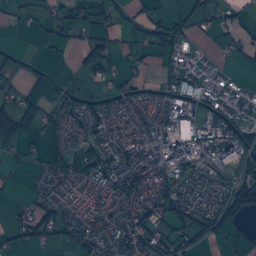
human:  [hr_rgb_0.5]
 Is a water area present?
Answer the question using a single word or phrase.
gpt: yes

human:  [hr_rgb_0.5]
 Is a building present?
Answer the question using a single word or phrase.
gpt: yes

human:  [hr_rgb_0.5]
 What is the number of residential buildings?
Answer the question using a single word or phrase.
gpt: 4897

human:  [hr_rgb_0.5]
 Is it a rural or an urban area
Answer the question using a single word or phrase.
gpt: urban

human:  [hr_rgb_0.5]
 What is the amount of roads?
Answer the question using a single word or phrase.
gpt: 945

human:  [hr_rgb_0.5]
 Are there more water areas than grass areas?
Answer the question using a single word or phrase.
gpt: no

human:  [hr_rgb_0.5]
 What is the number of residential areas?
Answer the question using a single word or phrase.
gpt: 1

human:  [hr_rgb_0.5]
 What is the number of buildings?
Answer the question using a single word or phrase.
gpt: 5098

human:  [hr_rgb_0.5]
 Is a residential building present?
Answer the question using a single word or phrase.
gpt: yes

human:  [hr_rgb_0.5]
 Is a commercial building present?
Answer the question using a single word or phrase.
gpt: yes

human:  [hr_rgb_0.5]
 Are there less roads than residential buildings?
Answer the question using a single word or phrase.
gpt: yes

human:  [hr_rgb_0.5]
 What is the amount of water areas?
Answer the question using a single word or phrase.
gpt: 65

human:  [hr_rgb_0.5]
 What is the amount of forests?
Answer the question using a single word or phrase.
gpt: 119

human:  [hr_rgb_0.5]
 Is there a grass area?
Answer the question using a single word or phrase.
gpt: yes

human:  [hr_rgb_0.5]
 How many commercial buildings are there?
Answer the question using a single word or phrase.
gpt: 130

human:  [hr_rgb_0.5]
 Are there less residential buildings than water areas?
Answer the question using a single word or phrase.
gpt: no

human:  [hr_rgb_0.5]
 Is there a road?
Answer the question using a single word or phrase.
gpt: yes

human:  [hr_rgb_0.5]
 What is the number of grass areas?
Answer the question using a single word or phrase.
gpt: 216

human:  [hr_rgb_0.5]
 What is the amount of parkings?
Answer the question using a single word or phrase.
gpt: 25

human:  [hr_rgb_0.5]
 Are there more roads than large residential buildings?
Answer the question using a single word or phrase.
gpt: yes

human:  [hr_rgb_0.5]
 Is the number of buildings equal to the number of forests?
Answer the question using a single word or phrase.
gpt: no

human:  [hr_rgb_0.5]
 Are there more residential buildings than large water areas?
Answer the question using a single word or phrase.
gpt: yes

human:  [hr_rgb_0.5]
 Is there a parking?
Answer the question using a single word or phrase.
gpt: yes

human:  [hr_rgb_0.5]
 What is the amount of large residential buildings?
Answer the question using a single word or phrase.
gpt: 6

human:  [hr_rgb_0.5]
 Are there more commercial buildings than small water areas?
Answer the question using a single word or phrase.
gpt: yes

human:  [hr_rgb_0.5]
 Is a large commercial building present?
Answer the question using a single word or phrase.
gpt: yes

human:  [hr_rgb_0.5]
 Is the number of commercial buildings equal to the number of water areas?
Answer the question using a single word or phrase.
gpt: no

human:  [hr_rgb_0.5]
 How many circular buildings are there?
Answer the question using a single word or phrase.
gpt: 22

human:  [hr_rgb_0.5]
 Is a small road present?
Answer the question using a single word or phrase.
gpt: yes

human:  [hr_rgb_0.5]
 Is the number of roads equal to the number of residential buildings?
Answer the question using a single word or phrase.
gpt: no

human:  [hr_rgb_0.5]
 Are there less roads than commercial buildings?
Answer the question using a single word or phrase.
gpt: no

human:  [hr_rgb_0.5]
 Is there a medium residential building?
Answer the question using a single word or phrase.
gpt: yes

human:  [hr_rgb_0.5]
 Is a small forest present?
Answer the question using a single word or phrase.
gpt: yes

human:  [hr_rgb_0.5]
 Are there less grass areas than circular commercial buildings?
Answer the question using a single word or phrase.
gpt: no

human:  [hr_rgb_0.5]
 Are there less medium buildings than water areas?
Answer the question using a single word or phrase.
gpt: yes

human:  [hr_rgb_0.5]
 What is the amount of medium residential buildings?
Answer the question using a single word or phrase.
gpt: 28

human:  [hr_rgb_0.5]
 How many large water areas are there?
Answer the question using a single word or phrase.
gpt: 18

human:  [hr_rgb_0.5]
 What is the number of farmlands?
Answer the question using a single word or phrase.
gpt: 37

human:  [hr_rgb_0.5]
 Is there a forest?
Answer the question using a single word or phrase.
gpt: yes

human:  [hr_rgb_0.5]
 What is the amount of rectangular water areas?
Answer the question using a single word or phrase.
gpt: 26

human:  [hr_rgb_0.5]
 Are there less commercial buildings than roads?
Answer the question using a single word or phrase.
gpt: yes

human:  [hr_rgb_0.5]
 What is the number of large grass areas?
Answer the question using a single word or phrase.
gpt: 97

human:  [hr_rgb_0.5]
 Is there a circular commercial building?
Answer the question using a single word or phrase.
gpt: no

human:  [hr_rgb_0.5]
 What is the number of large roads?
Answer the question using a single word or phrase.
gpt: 0

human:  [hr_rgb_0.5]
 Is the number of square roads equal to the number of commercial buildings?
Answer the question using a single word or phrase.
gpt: no

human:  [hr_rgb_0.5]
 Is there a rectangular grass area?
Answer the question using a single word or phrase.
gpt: yes

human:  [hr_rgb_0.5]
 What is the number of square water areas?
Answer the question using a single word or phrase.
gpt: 6

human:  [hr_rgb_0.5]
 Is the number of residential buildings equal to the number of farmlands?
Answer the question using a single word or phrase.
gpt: no

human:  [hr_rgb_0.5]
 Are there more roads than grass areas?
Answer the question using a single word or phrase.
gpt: yes

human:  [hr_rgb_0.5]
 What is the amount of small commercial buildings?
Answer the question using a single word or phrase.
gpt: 100

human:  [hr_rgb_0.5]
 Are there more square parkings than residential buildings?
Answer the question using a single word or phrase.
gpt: no

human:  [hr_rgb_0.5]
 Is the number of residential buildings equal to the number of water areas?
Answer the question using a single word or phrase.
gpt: no

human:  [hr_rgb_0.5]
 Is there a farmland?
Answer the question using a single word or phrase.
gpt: yes

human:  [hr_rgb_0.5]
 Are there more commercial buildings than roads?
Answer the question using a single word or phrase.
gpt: no

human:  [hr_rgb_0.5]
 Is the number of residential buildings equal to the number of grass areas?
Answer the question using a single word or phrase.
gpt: no

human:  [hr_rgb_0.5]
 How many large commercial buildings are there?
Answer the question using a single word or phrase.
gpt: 5

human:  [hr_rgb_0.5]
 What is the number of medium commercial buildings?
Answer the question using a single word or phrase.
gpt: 25

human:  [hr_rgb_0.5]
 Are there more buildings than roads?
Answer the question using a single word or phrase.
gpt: yes

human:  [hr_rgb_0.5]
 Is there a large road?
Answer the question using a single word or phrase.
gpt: no

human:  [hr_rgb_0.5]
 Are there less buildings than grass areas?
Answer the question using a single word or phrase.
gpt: no

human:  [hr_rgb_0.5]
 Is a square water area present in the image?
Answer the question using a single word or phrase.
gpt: yes

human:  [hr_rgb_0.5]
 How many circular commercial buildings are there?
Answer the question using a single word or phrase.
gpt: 0

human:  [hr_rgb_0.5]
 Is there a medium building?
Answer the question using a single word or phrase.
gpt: yes

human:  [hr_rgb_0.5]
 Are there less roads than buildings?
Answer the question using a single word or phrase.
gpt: yes